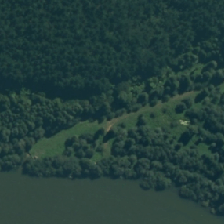
Land cover: indigenous_forest